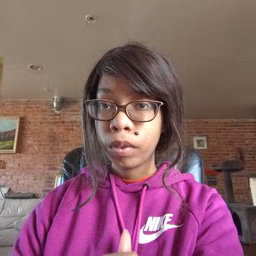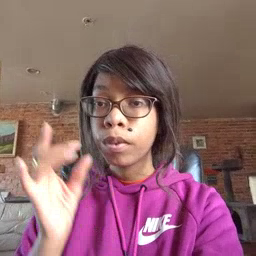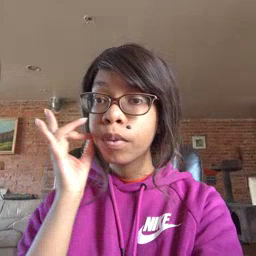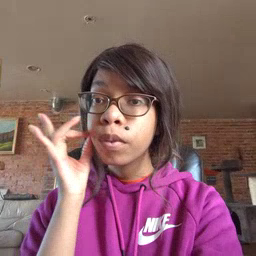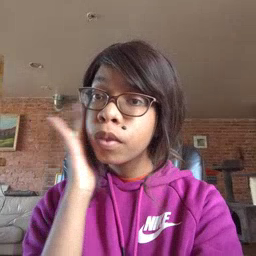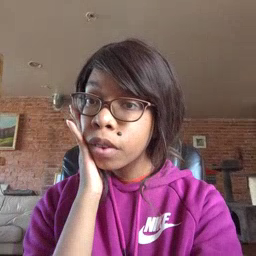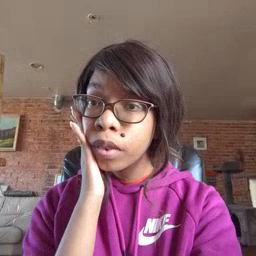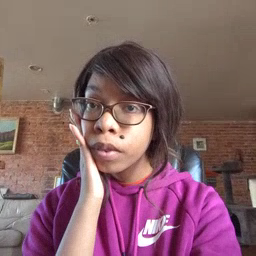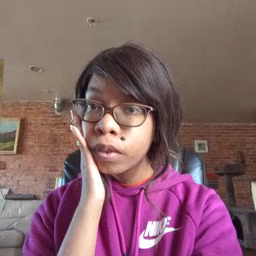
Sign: bee